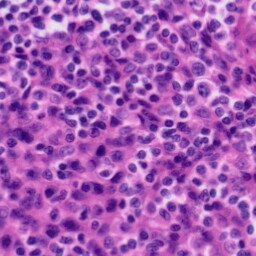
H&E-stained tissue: Tonsil